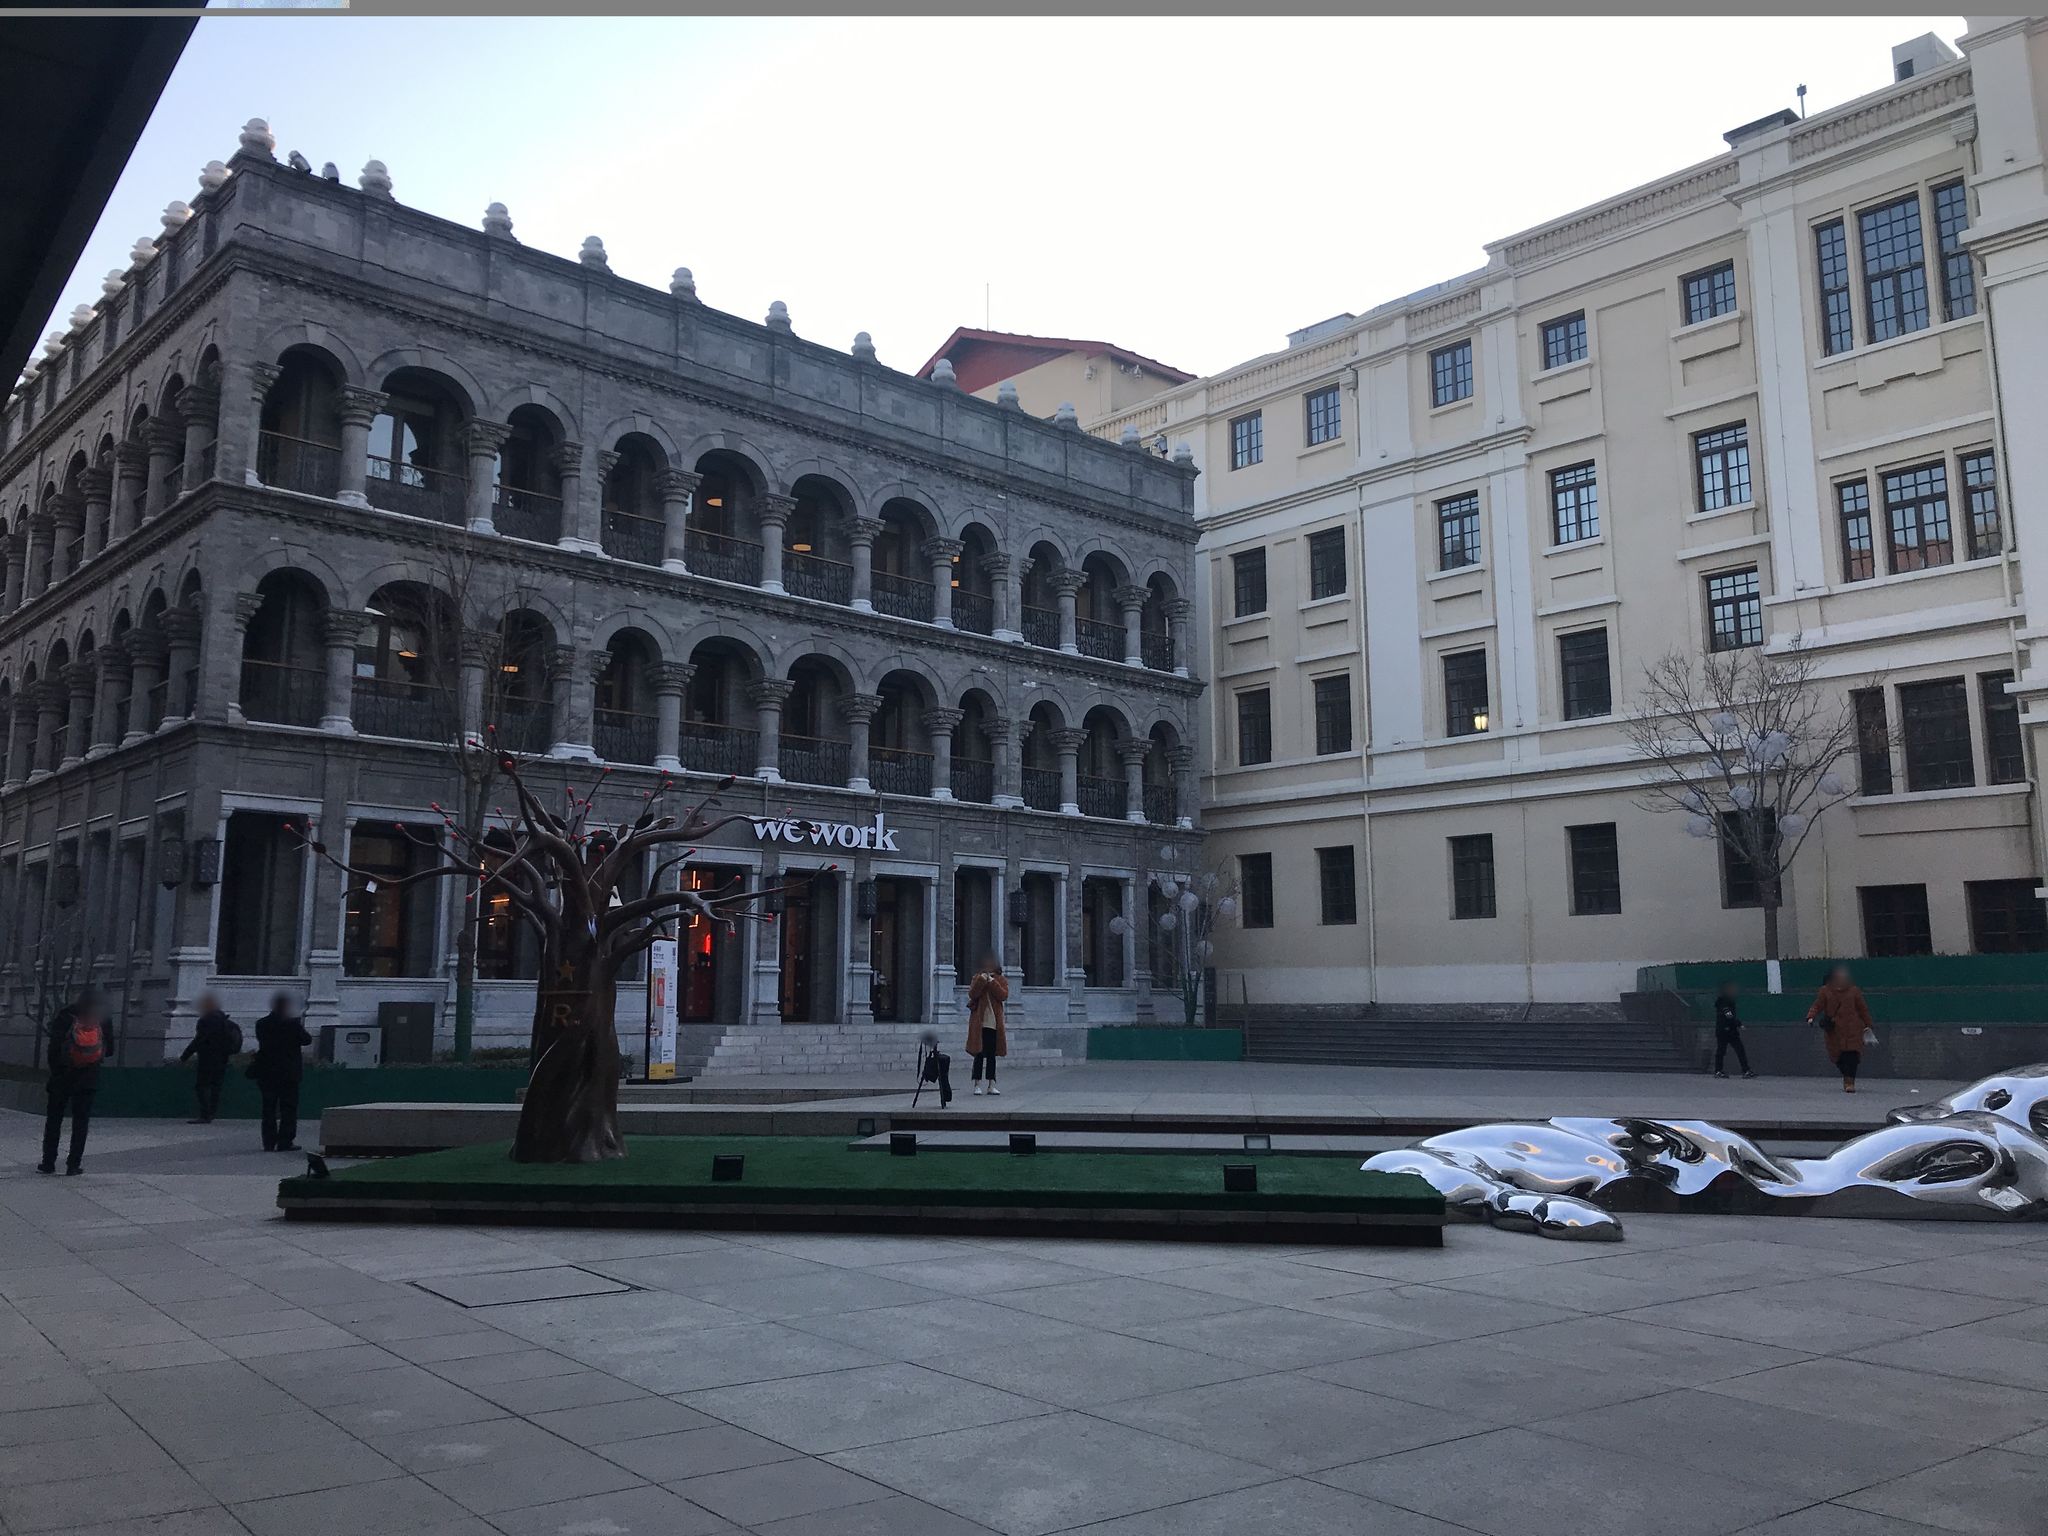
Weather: snowy
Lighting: day
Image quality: good
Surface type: walking surface
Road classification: footway
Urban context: urban centre
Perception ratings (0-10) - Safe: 3.67, Lively: 8.96, Beautiful: 5, Boring: 3.72, Depressing: 4.93, Wealthy: 8.86